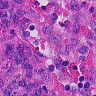
Metastatic tissue present: no